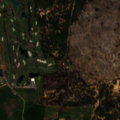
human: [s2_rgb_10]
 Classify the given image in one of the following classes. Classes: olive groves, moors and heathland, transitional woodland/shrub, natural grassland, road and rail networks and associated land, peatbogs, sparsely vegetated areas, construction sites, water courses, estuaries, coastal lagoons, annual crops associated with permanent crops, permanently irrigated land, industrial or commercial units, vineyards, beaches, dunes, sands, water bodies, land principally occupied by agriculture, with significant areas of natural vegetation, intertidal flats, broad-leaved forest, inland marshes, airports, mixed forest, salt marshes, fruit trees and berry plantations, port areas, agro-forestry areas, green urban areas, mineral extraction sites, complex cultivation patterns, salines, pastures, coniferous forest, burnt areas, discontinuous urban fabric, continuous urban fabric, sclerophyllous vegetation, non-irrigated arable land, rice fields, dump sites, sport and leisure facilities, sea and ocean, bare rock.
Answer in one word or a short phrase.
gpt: sport and leisure facilities, fruit trees and berry plantations, complex cultivation patterns, coniferous forest, transitional woodland/shrub